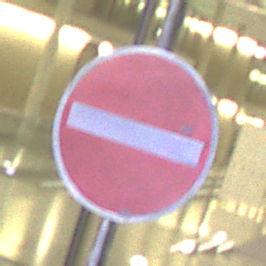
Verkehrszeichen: VerbotDerEinfahrt
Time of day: Night
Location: Outdoor (Urban)
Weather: PartlyCloudy
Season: NotSpecified
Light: Artificial